Question: im doing some work with the Magento SOAP API and i am trying to create a valid list of orders. I have got the list but it shows both the configurable products as well as simple product giving me duplicating like the image below:

The first listing of the same product is the configurable product, the second is the simple product. What i need to do is filter out the simple products so they dont shown in the list or get stored. This sounds simple but there is one problem that im struggling to get my head around how to solve, and that is products like the Nokia in the image above are standard simple products and have no configurable properties and they also need to be shown!
So basically i need to get rid of the simple products relating to the configurable products but none others.
Here is my loop and array push:
'''
foreach($sales_order_info->items as $i){
$nextItem = new item();
$nextItem->set_order_id($i->order_id);
$nextItem->set_sku($i->sku);
$nextItem->set_name($i->name);
$nextItem->set_qty_ordered($i->qty_ordered);
$nextItem->set_price($i->price);
$nextItem->set_row_total($i->row_total);
array_push($this->items, $nextItem);
}
'''
Thanks very much
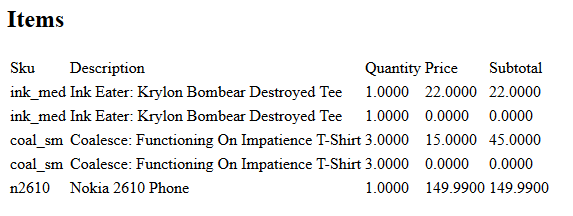
Answer: If you need to filter simple product of a configurable product:
'''
if ($product->getProductType() == Mage_Catalog_Model_Product_Type::TYPE_SIMPLE) {
if ( $product->getParentItemId()) {
$parent_product_type = Mage::getModel('sales/order_item')->load($product->getParentItemId())->getProductType();
//if Parent product type is configurable don't output its simple product
if ($parent_product_type == Mage_Catalog_Model_Product_Type::TYPE_CONFIGURABLE) {
continue;
}
}
}
'''
If you don't want to extend Magento API and write your own custom calls you can try the following.
The second option is to try using (not sure how you load it, with what Call):
'''
$i->type
'''
and then filter the array with PHP (i.e. if there are 2 elements with the same name and quantity remove the one that has type==simple)
Or the third option would be (if you don't have any free products) just check if price is equal to zero, as simple products which belong to configurable has price = 0.0000
'''
if ($i->price==0.0000) {
continue;
}
'''